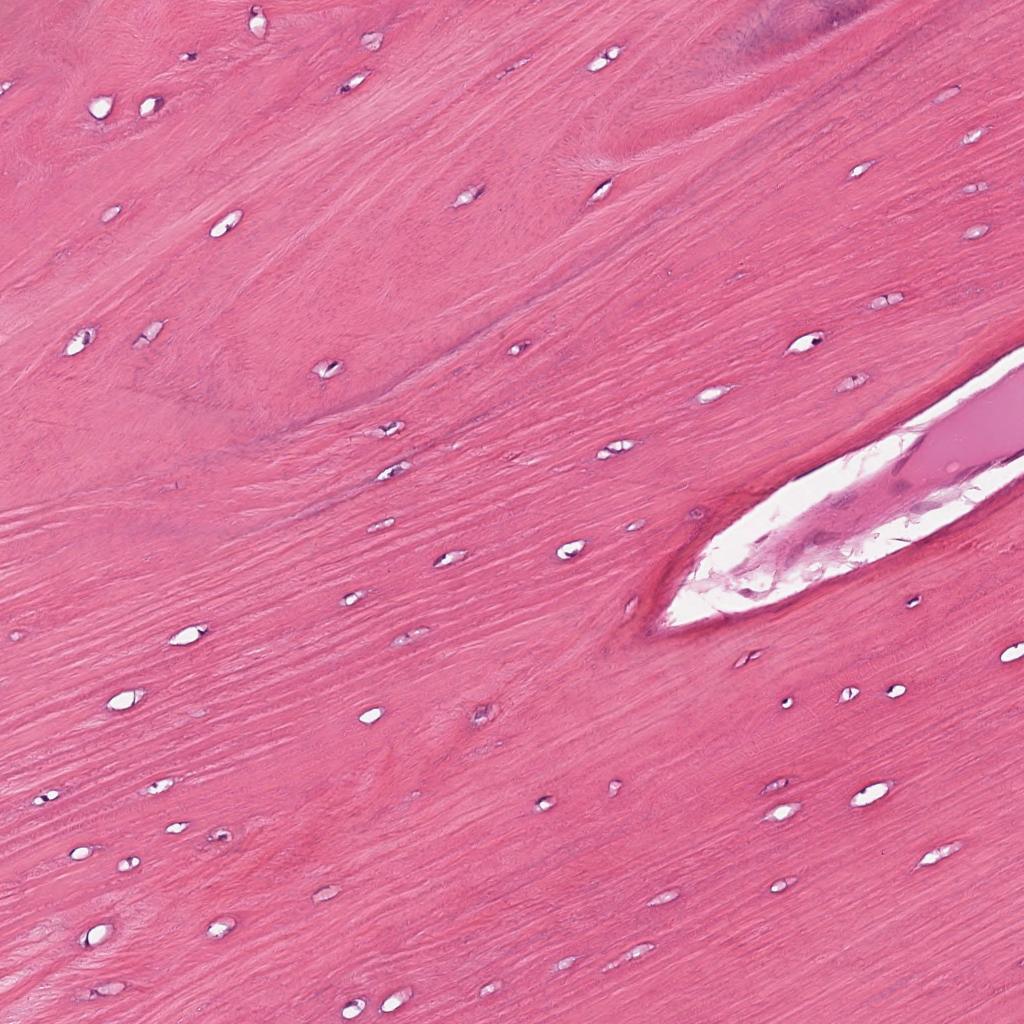
Label: Non-Tumor